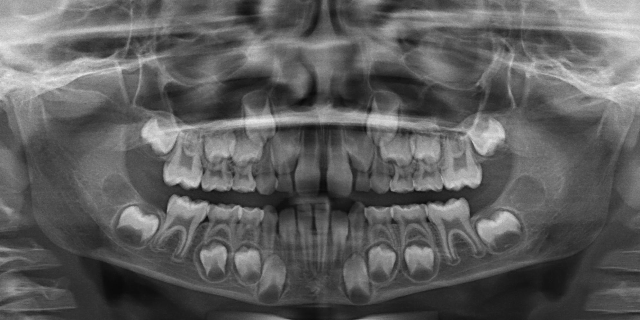
child